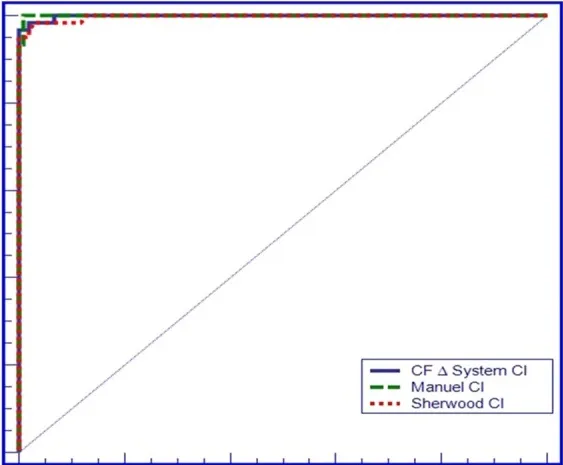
ROC curve of the three sweat test methods.
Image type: chart (chart)